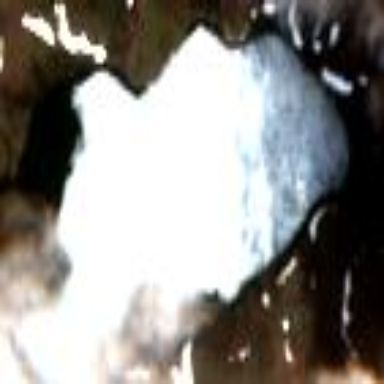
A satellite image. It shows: Lake with natural water.